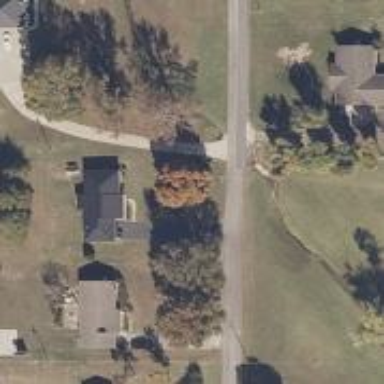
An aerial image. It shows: Driveway leading to service road.